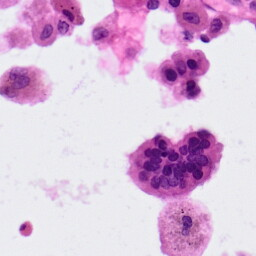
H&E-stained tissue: Lung